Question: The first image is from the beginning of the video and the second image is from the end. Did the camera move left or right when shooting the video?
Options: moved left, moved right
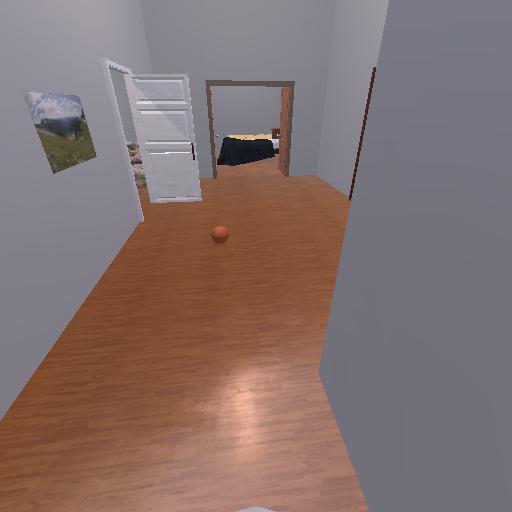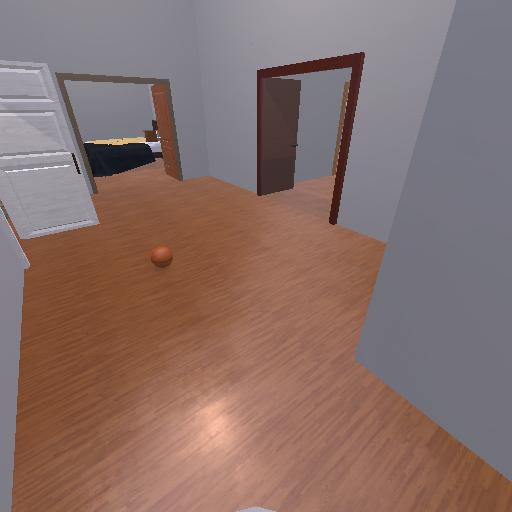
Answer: moved left